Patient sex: M
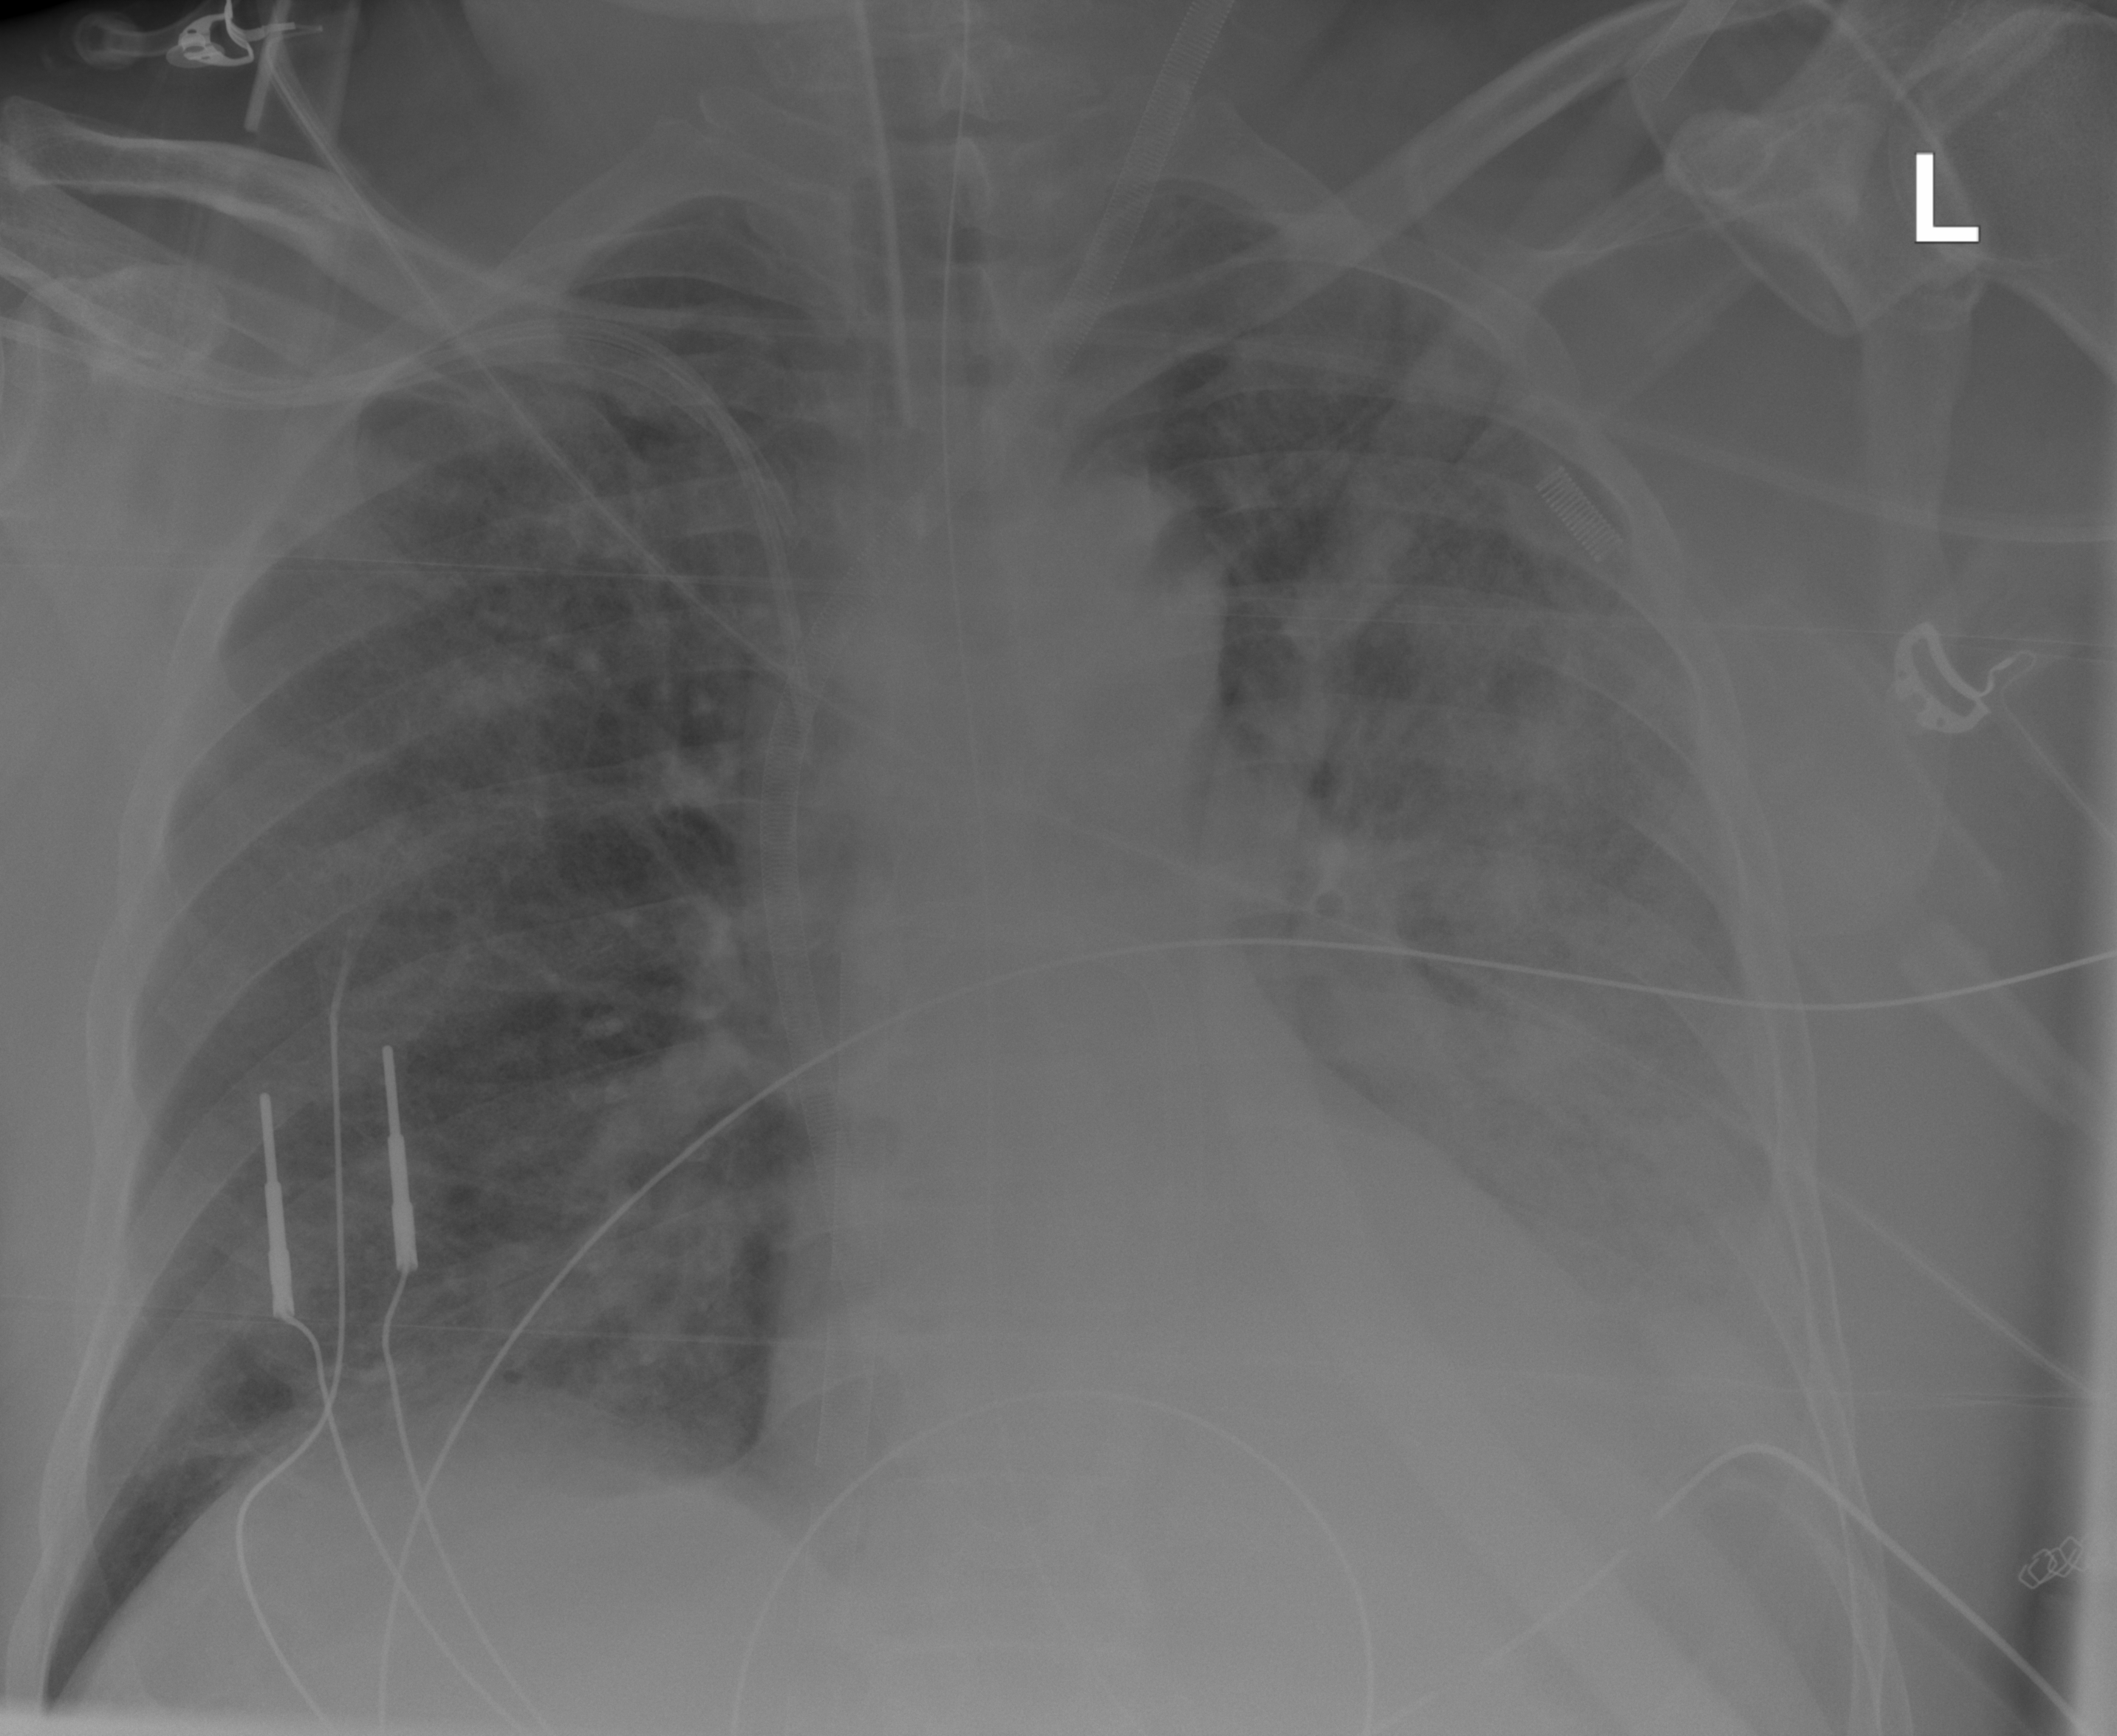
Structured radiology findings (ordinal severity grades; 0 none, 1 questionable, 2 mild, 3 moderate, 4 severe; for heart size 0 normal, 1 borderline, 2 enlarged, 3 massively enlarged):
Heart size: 2
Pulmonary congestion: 3
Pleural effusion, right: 0
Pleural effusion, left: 3
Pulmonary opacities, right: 2
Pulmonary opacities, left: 3
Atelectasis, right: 2
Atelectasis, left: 3